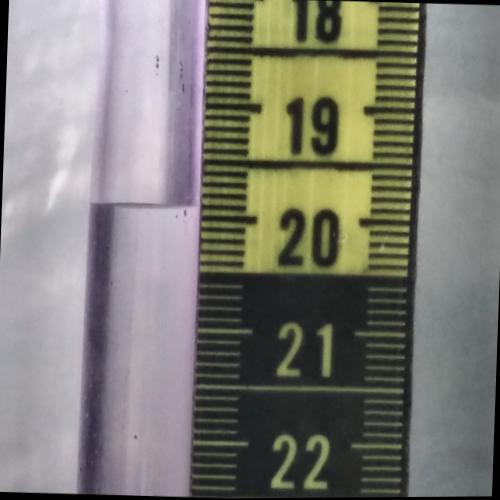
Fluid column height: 19.9 cm